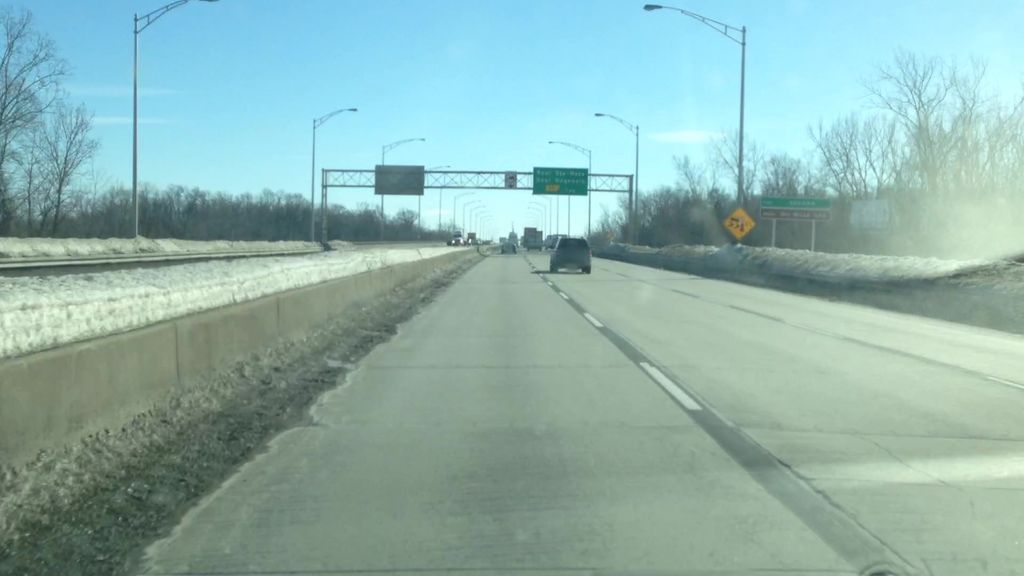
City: montreal